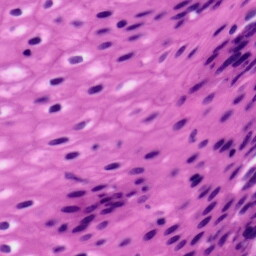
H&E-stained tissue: Tonsil